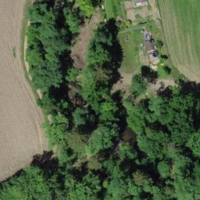
EUNIS habitat code: 41
Species observed at this site:
Lonicera acuminata
Lathraea squamaria